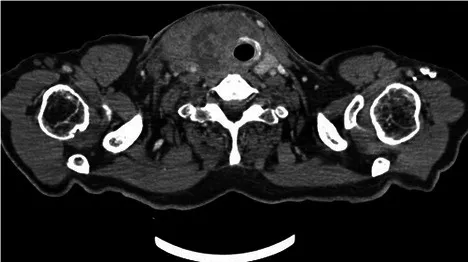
CT showing a large heterogeneous mass of the thyroid gland.
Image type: radiology (ct)